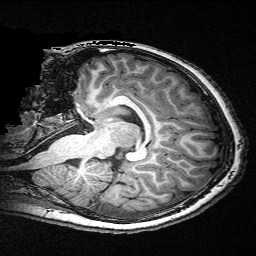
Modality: T1w
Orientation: sagittal
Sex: male
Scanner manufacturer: siemens
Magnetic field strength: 3 T
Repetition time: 2.3 s
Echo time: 0.00336 s